Question: I want to solve while parsing a block mapping error for use Spring Boot with Eureka server configuration
'''
while parsing a block mapping
in 'reader', line 5, column 3:
application:
^
expected <block end>, but found '<block mapping start>'
in 'reader', line 15, column 4:
hikari:
'''

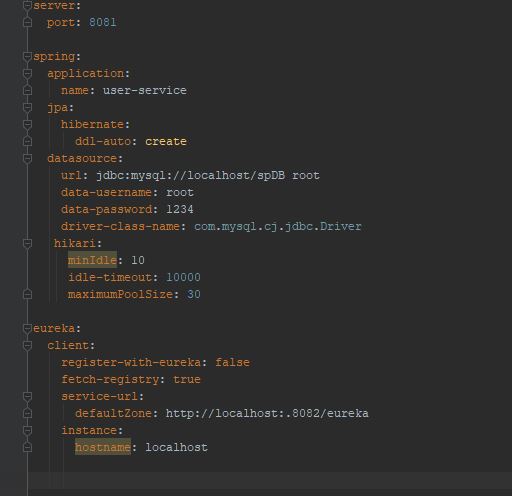
Answer: The indention is not correct.
hikari is one space too much to the right.